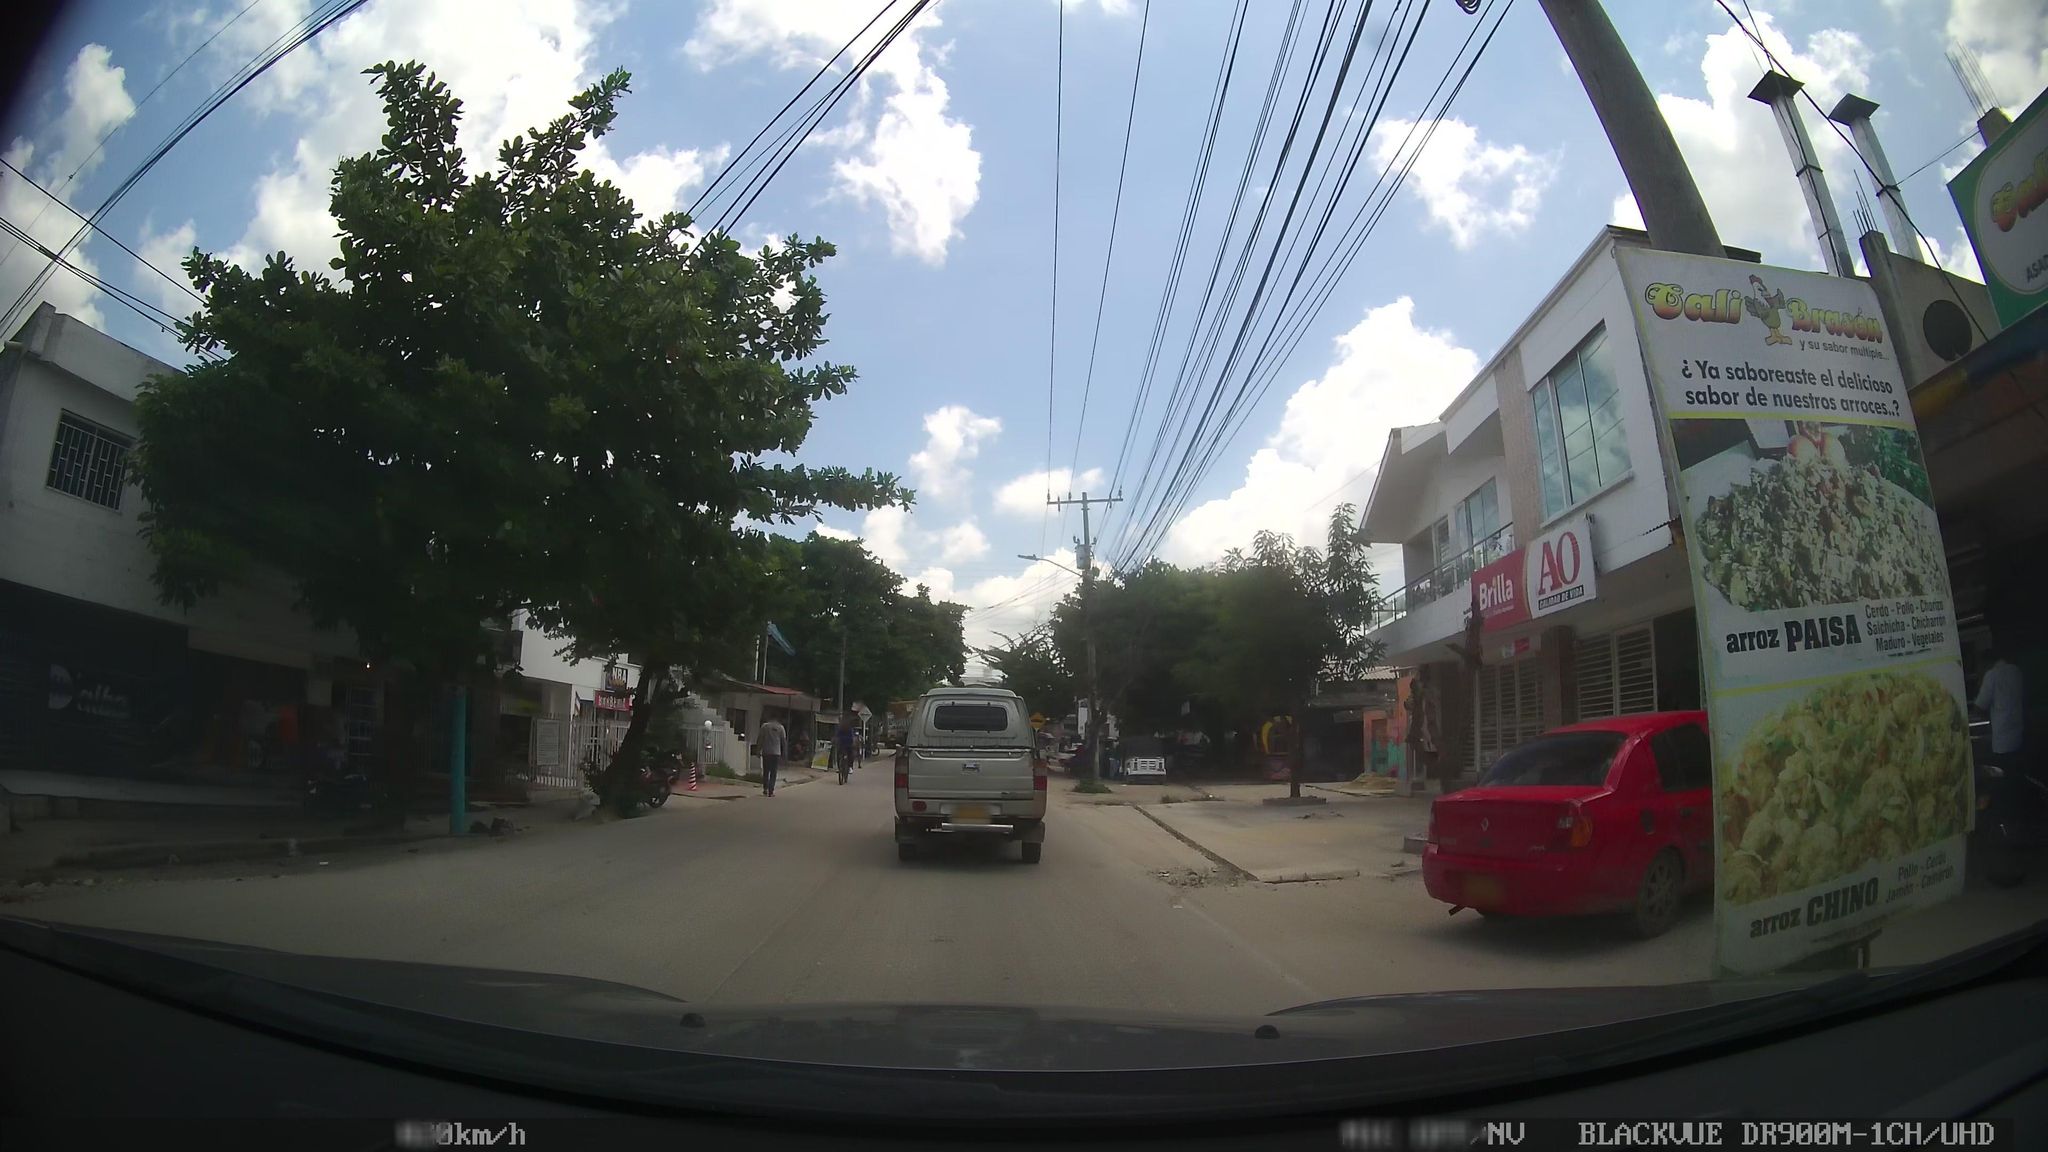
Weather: clear
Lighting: day
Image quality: good
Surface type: driving surface
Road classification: secondary
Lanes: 2.0
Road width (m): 8.0
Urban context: dense urban cluster
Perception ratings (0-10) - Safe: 1.94, Lively: 7.8, Beautiful: 3.1, Boring: 7.7, Depressing: 4.71, Wealthy: 2.07